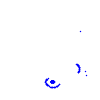
Particle: electron